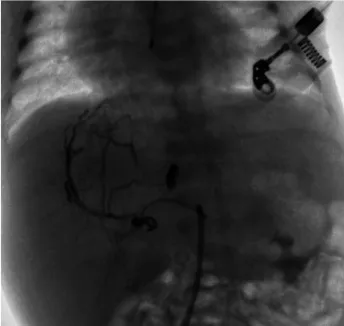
(B) The fistulas reduction after embolization.
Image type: radiology (x_ray)